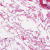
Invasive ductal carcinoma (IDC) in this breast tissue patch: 0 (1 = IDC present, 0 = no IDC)